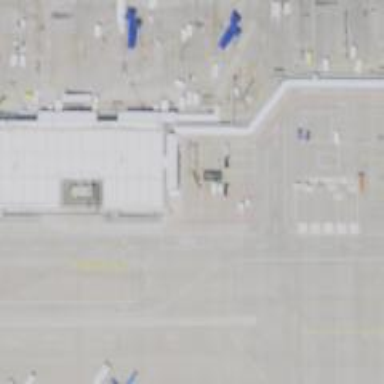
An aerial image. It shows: Airport gate.